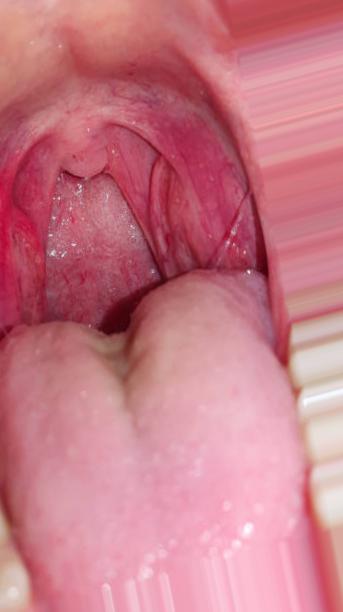
Condition: Mouth Ulcer